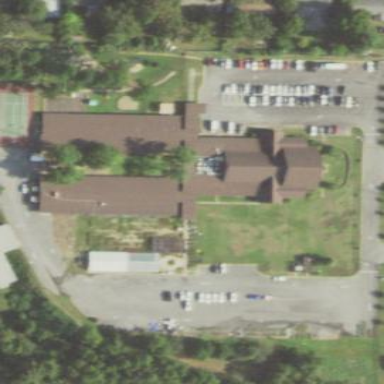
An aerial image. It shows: School building.